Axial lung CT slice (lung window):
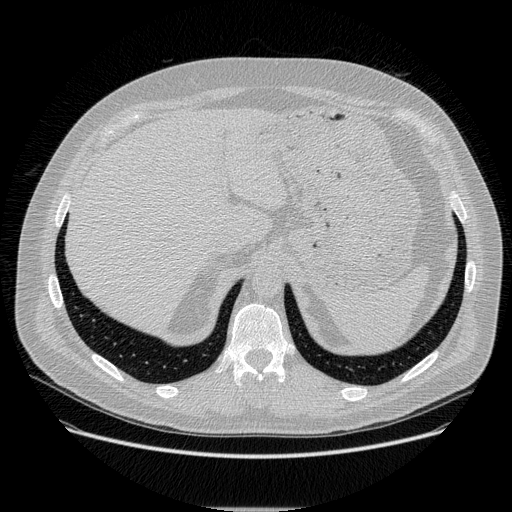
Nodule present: no